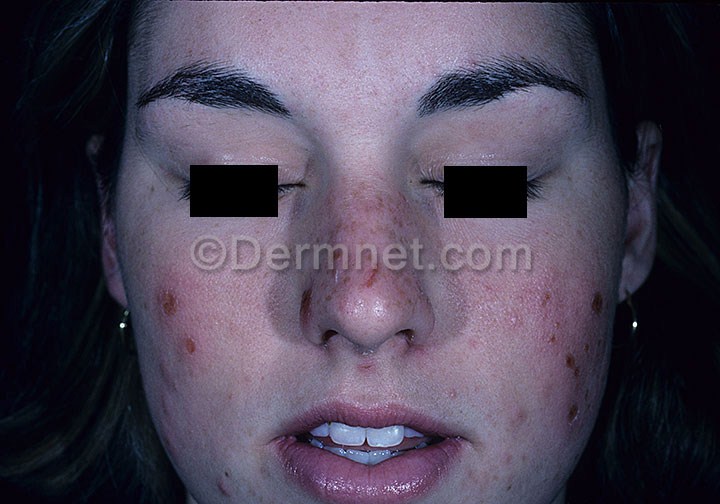
Disease: Acne and Rosacea Photos